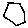
Label: hexagon